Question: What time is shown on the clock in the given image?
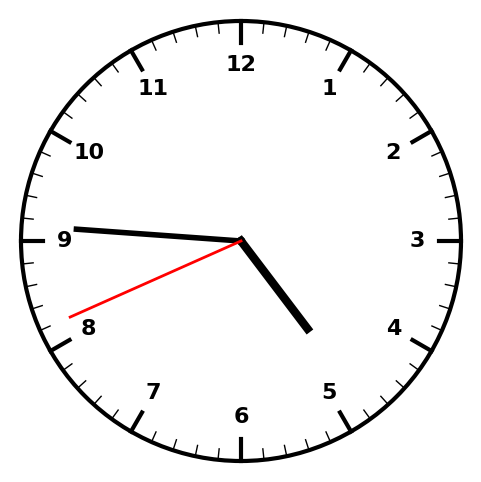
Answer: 04:45:41